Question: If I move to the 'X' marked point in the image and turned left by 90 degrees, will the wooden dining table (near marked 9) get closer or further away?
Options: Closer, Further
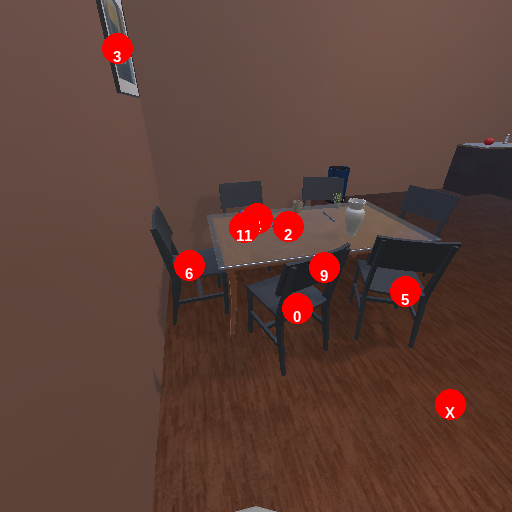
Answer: Closer